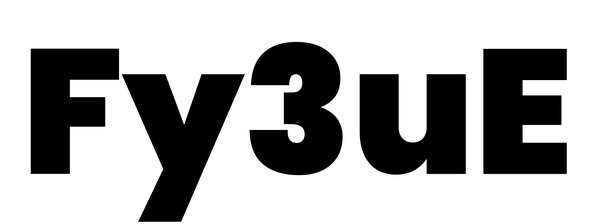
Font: Poppins-Black